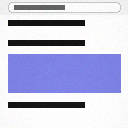
Screen state: on